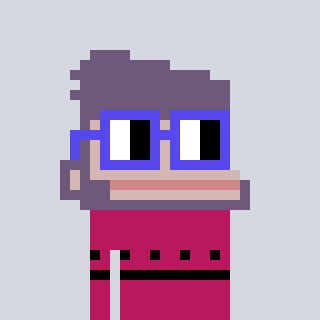
a pixel art character with square blue glasses, a ape-shaped head and a darkpink-colored body on a cool background